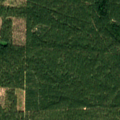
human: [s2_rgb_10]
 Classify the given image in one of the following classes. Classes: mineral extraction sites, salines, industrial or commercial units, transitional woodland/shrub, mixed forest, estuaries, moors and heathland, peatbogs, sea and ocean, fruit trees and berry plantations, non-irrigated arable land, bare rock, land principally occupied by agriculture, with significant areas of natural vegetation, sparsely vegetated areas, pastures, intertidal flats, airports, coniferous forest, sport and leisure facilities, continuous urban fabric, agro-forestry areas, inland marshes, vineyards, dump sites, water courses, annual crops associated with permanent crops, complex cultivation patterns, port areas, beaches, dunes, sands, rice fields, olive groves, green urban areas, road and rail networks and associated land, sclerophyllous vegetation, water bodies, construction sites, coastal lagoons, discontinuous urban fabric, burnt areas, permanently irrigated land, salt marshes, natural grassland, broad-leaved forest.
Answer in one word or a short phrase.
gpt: coniferous forest